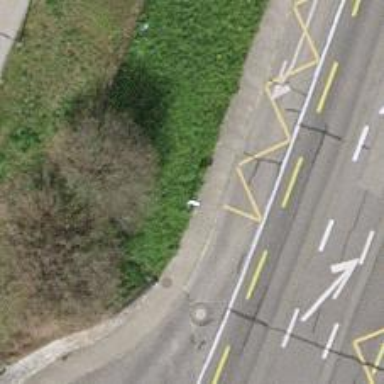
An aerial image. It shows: Bus stop with platform for public transport.